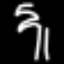
Label: palm tree